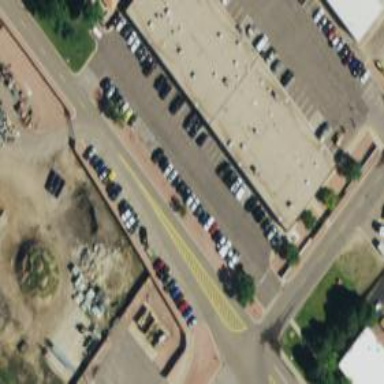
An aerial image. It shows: Parking area.